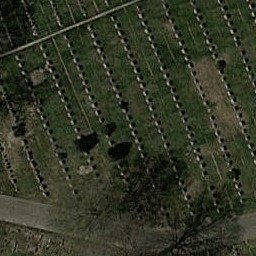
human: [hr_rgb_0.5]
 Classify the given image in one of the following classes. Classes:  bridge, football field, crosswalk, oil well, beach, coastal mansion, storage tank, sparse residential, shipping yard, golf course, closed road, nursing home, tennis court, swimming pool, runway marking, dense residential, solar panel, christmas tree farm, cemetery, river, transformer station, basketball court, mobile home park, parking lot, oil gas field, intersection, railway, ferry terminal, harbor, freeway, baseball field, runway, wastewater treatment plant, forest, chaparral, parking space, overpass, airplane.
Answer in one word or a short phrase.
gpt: cemetery